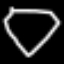
Label: diamond